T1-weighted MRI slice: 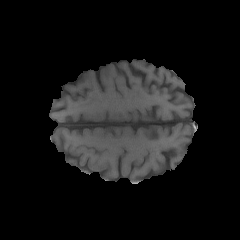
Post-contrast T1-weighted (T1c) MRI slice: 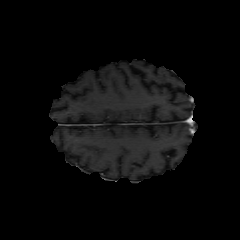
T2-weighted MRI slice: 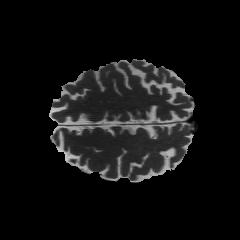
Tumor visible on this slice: no